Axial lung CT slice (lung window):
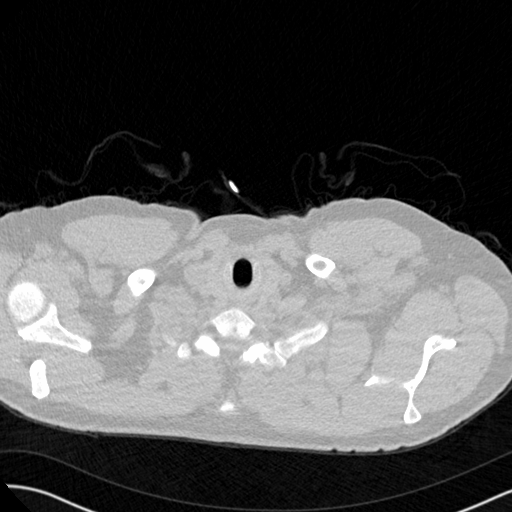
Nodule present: no